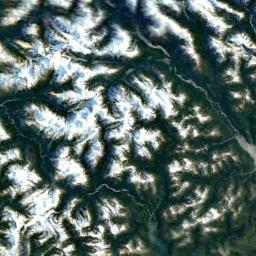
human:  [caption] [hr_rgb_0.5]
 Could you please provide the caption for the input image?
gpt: The white snow on the snow-capped mountains is veined .

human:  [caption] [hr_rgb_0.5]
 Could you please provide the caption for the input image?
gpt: The snowberg is covered with snow and ice and the snowberg consist of lots of ridges and valleys .

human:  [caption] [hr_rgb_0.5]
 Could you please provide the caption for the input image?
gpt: There is a lot of snow on the snowberg .

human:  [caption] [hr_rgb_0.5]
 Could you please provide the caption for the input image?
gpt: The snow berg is consist of green plants and white snow .

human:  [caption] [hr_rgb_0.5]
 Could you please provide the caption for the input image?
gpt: There are much snow and green land on the snowberg .